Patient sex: F
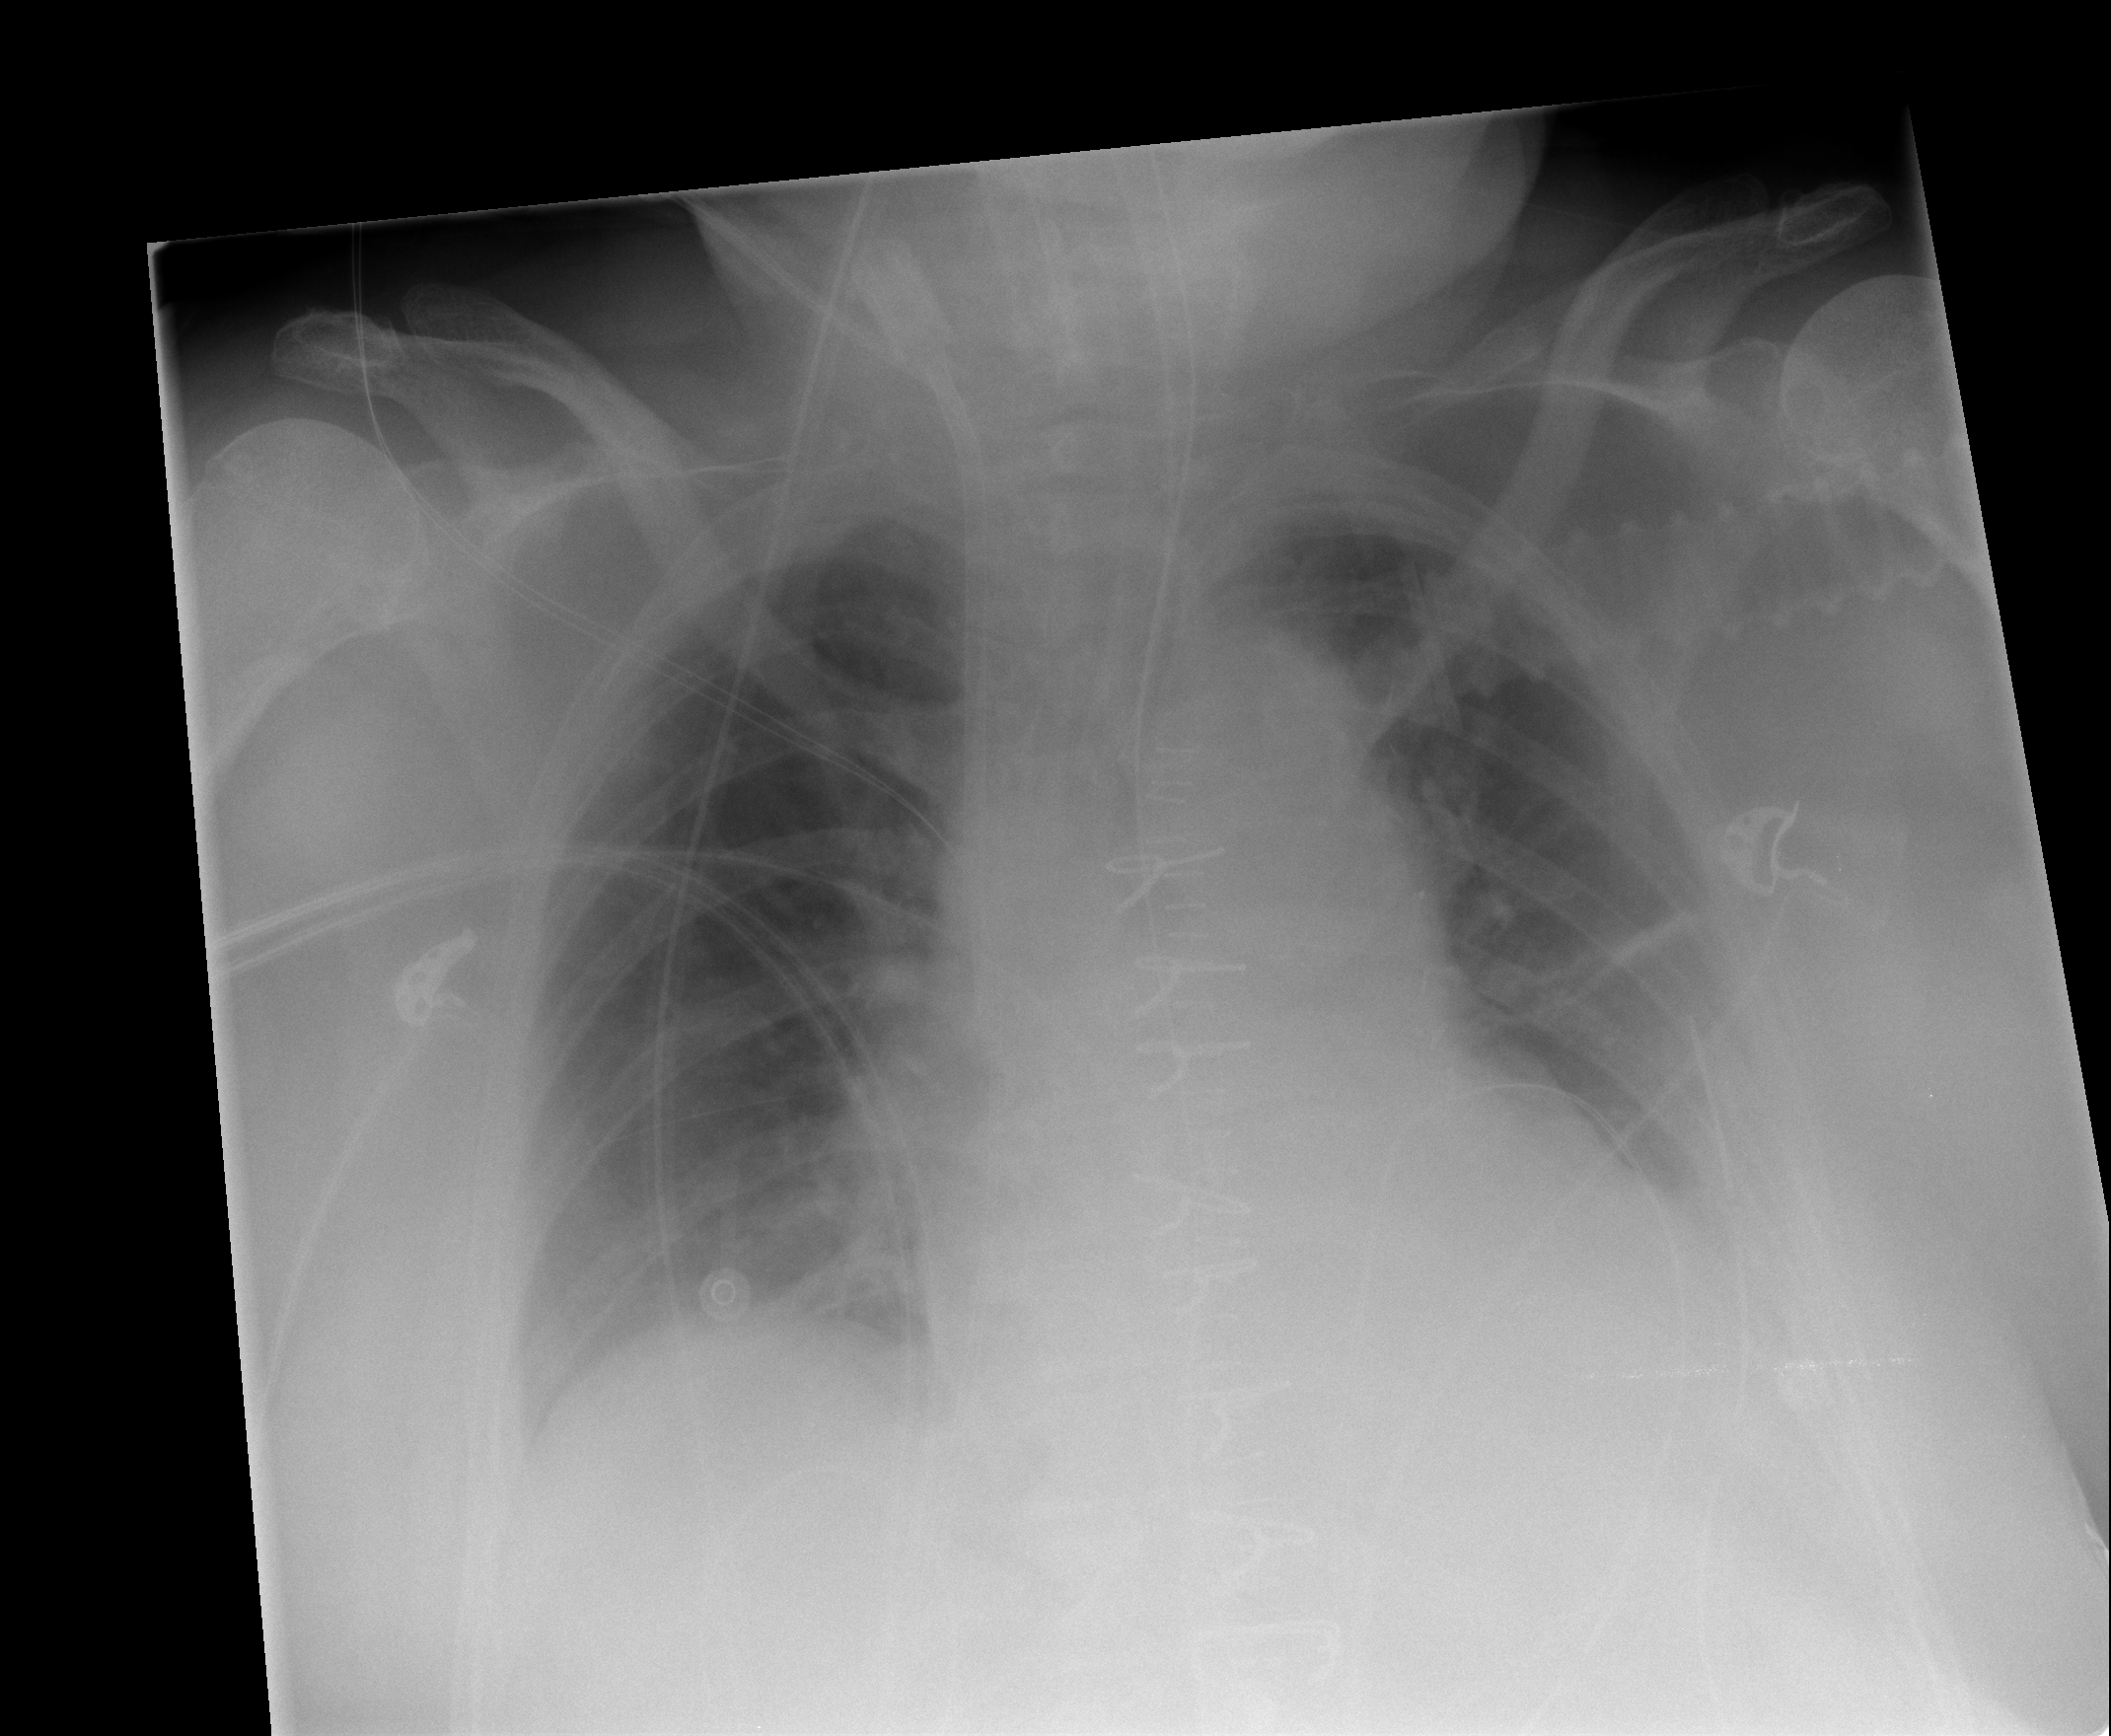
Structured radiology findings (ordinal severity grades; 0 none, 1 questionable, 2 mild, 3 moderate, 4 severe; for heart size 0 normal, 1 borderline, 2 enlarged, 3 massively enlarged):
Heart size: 1
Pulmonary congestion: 0
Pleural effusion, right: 0
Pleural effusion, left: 2
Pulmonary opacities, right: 0
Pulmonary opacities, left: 0
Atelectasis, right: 0
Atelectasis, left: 2